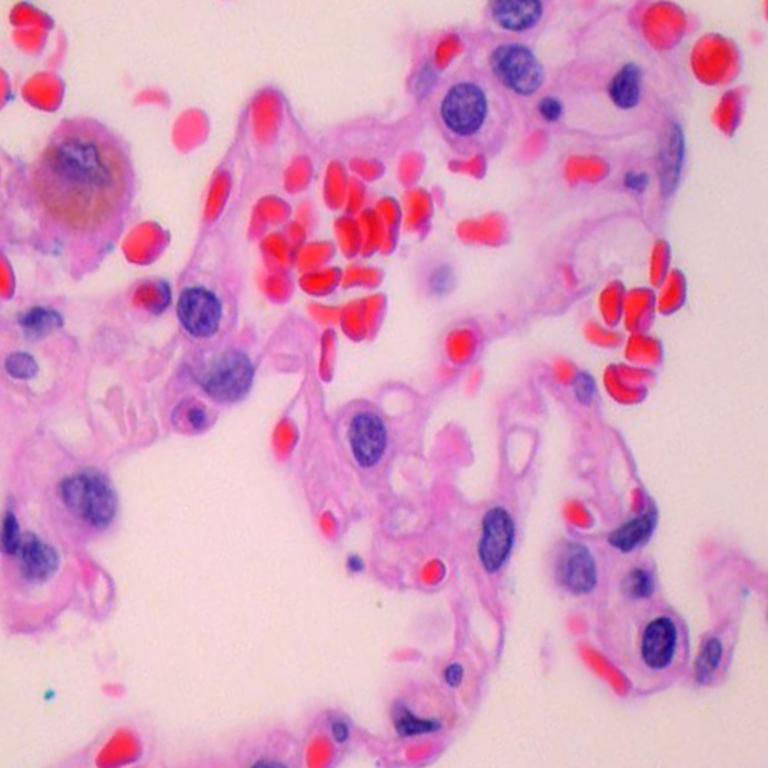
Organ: lung
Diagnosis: benign